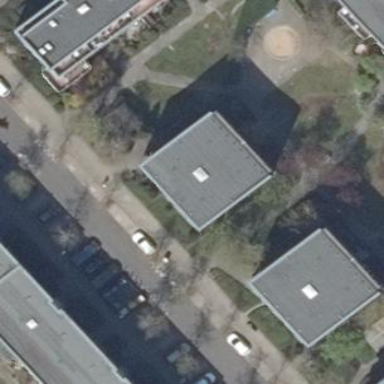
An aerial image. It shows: Apartment building with flat roof.